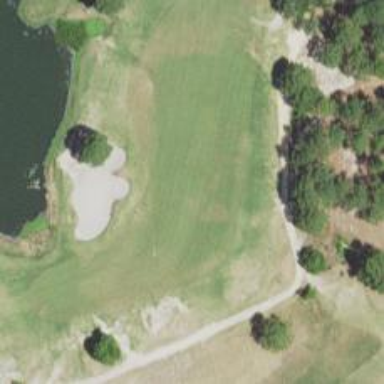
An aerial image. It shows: View of golf hole.